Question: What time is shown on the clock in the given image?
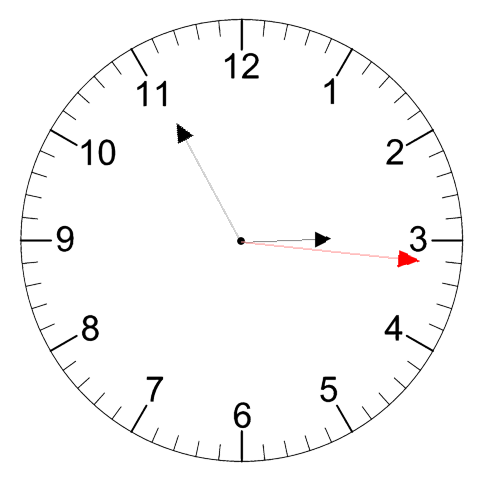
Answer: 02:55:16